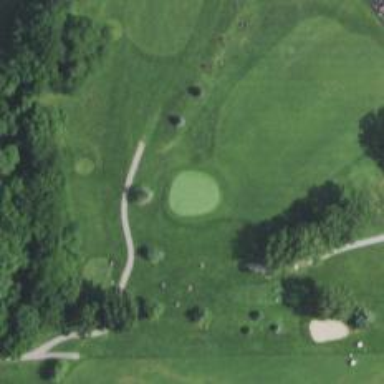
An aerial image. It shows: View of golf hole.